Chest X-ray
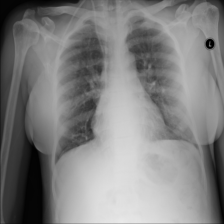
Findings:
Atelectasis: negative
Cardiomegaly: negative
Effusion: negative
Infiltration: negative
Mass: negative
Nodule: negative
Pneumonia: negative
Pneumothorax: negative
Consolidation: negative
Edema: negative
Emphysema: negative
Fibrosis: negative
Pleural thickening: negative
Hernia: negative